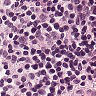
Metastatic tissue present: no